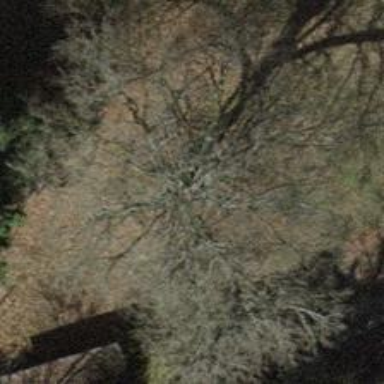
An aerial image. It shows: Natural monument featuring broadleaved deciduous tree.